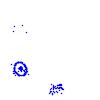
Particle: pion